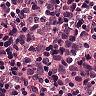
Metastatic tissue present: yes